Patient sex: M
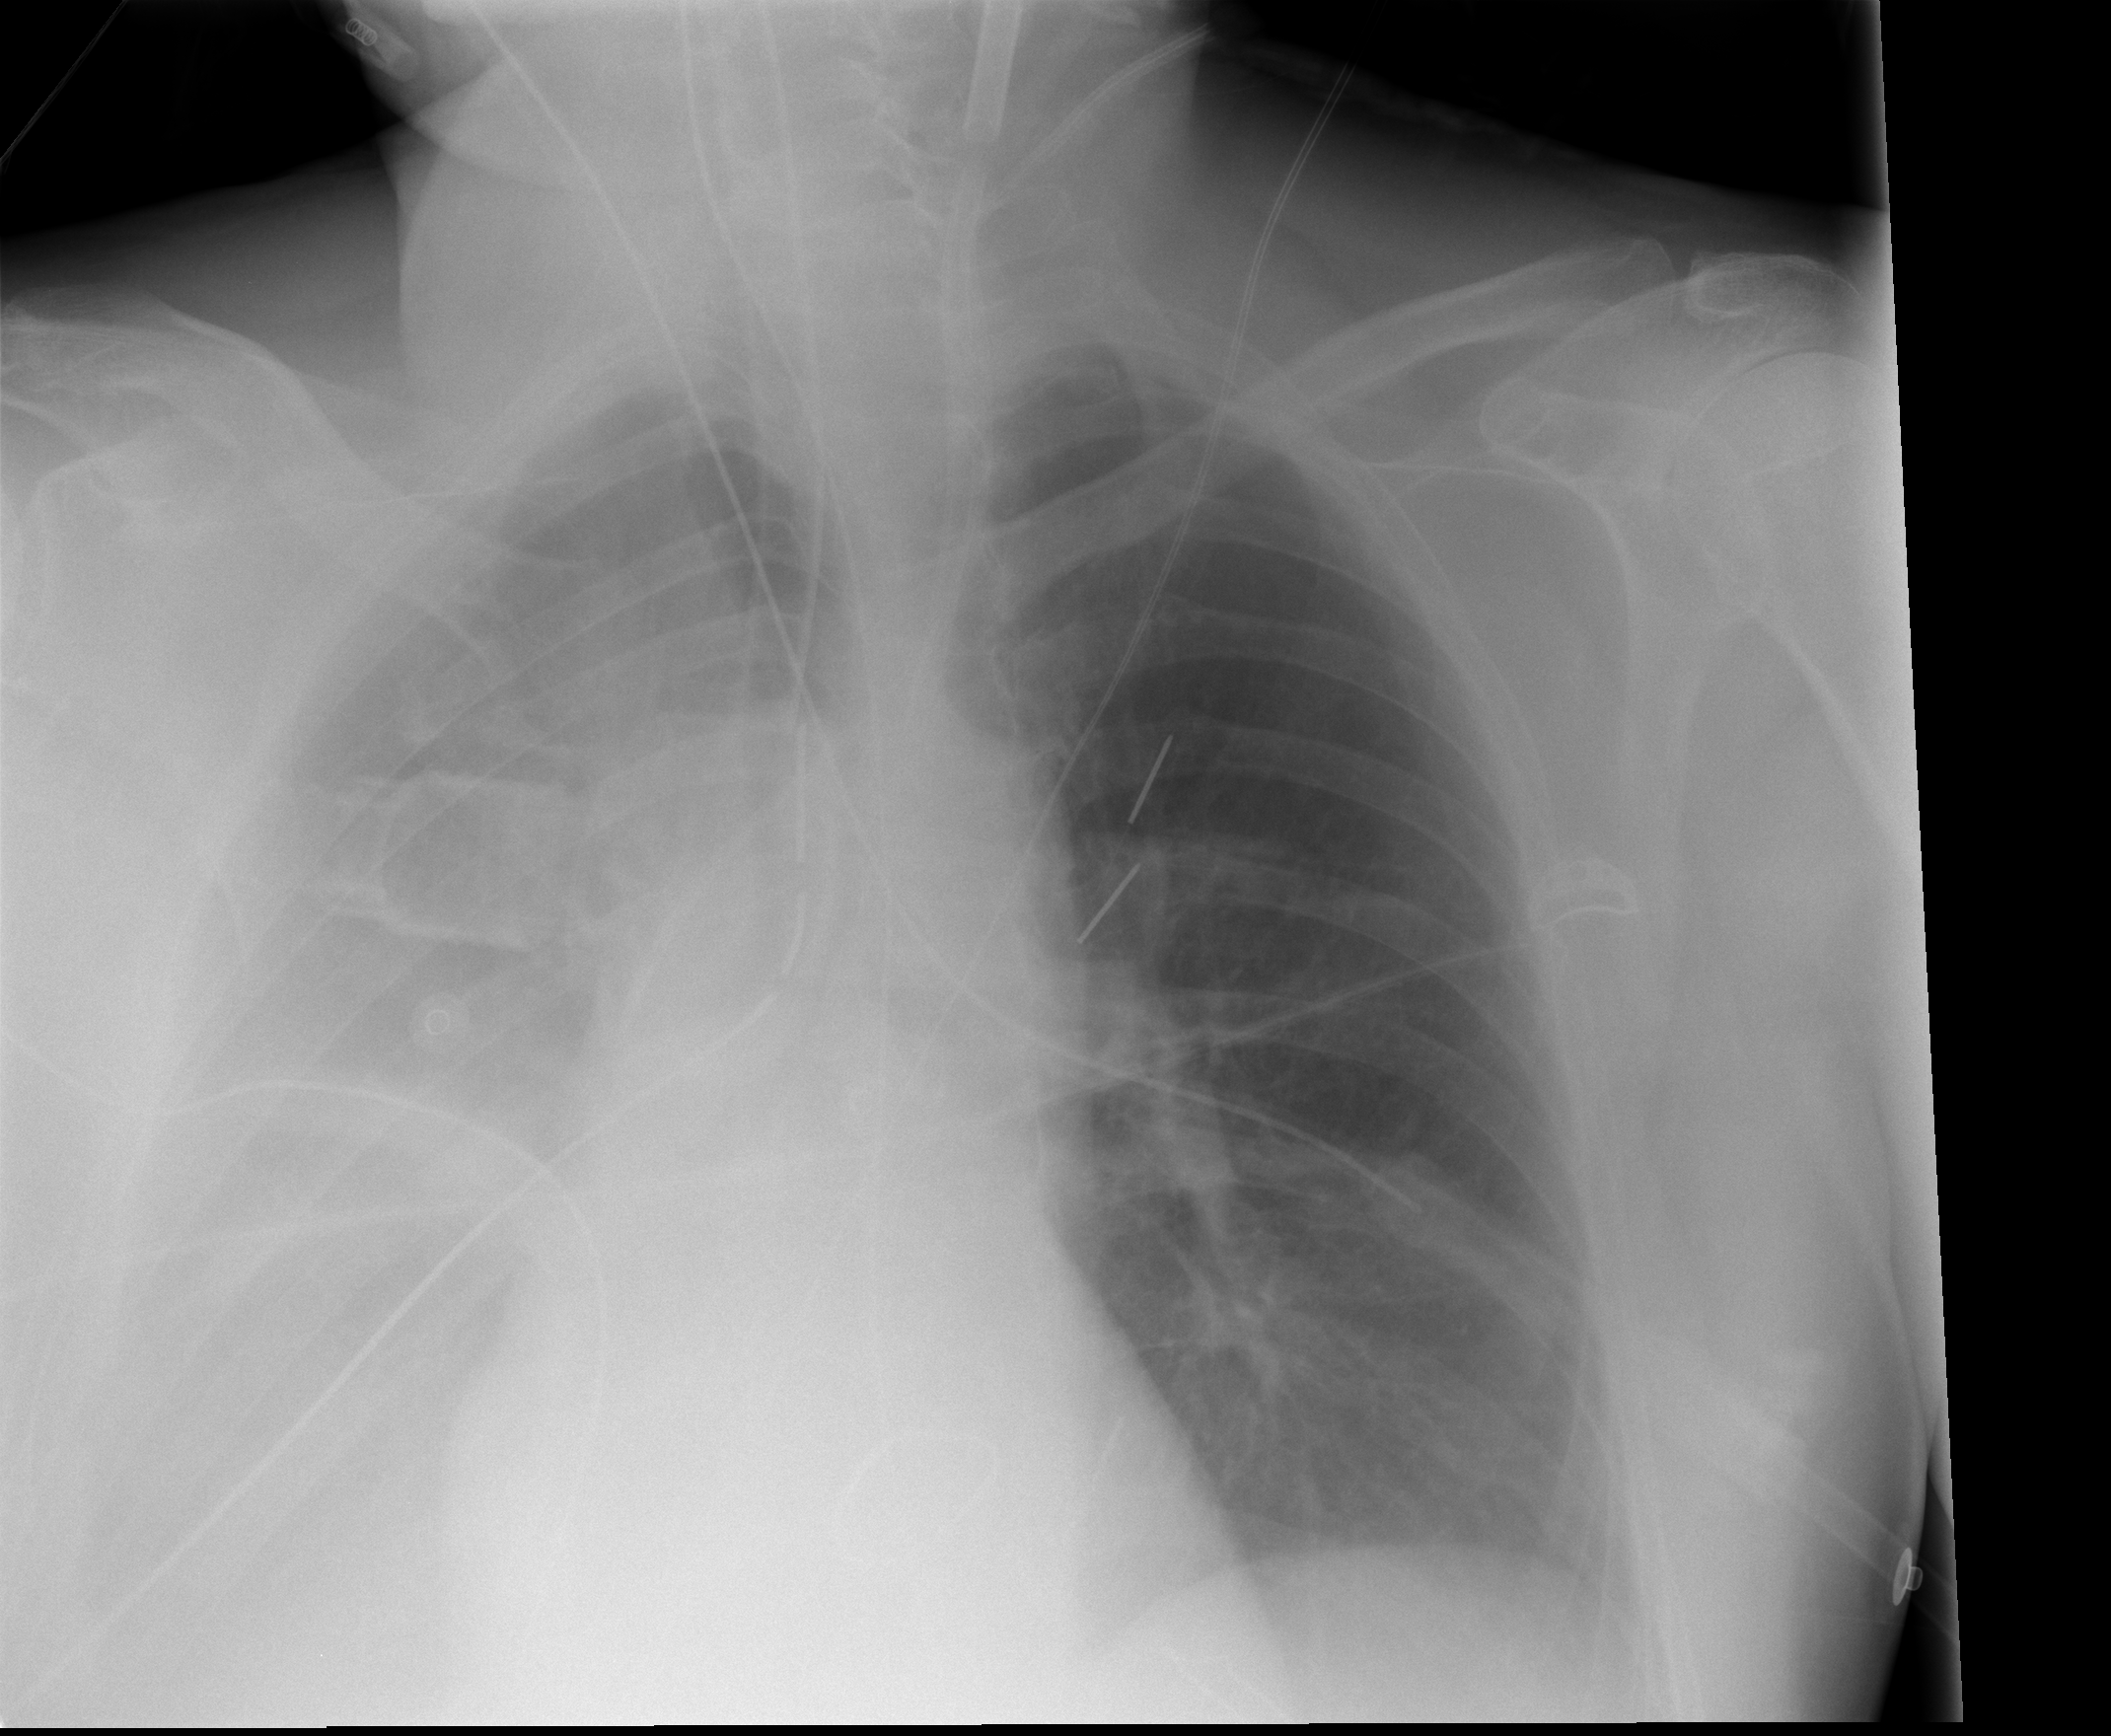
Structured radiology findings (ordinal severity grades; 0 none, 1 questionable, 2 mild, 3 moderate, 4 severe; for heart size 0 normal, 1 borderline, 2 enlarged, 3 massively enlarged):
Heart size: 0
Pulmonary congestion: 0
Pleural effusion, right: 1
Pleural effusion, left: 0
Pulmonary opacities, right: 0
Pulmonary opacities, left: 0
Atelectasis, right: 0
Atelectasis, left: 0